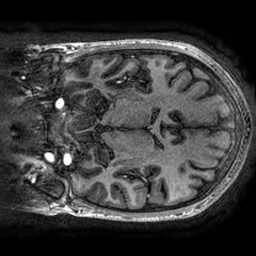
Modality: T1w
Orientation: coronal
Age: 22
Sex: female
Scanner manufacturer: ge
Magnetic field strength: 3 T
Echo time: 0.002736 s